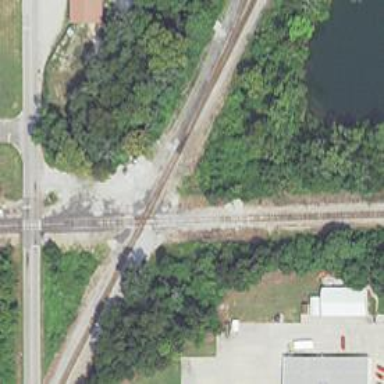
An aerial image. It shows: Railway junction.